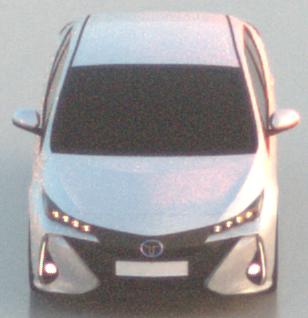
Make: Toyota
Model: Prius 1.8 Plug-In Hybrid
Detailed model: Prius (XW5) Plug-In
Model produced from: 2019/07
Model produced until: 2020/07
Doors: 5
Color: white
Road condition: wet road
Daytime: sunrise or sunset
Contrast: medium contrast